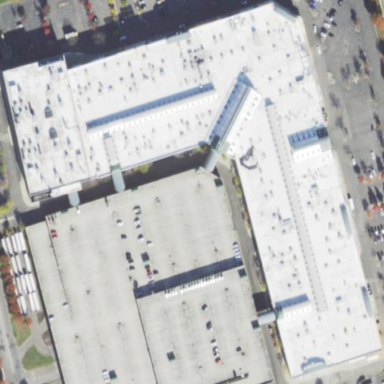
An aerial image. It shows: Mall building.